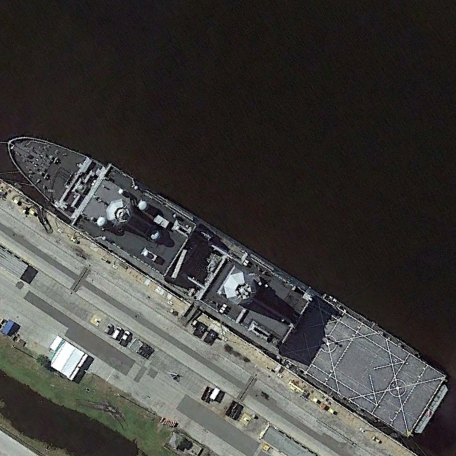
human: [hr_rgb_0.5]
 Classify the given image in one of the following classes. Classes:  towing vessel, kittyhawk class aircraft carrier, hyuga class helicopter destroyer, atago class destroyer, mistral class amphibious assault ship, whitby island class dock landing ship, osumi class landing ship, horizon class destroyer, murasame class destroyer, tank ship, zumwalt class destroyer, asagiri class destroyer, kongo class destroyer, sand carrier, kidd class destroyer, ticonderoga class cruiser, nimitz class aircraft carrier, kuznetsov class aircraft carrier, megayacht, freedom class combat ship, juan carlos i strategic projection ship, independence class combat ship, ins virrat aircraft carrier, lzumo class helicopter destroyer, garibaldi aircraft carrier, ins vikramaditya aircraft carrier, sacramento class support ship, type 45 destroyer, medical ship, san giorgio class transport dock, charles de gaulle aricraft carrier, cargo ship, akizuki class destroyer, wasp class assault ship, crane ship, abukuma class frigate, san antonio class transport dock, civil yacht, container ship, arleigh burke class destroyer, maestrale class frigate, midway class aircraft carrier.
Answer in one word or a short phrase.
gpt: San Antonio class transport dock